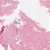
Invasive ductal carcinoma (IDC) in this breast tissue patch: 0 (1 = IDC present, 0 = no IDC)